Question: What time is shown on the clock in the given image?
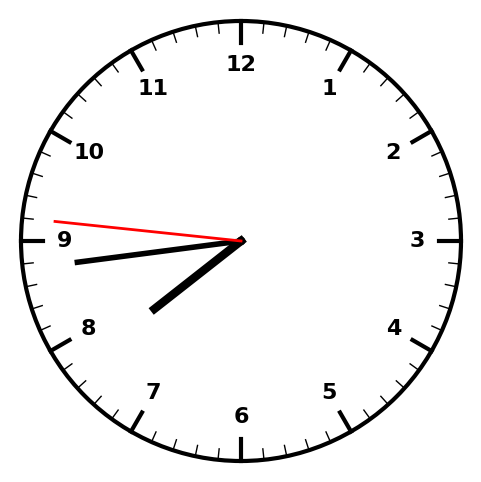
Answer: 07:43:46